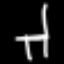
Label: chair